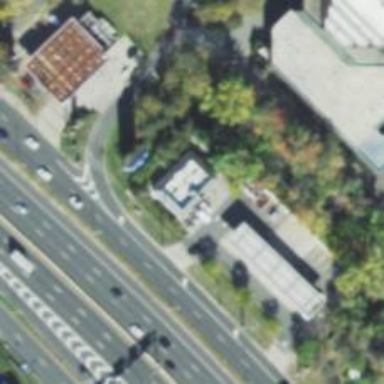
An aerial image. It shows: Convenience shop.